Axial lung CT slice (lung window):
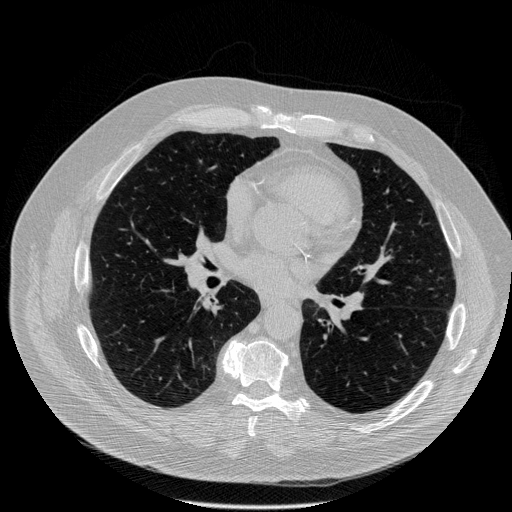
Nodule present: no